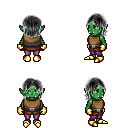
a pixel art fantasy rpg character, female body template, orc, green skin, leather chest armor, magenta pants, gray long bangs hairstyle, gold gloves, gold boots, four views (front, back, left, right), 2x2 character sprite sheet, small pixel art, hard edges, no anti-aliasing